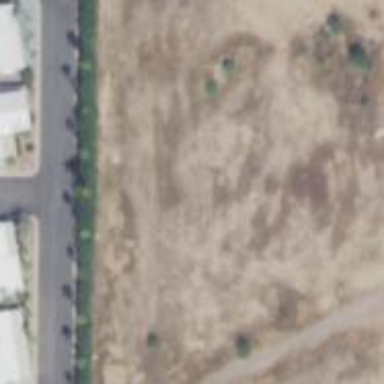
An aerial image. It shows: Brownfield site.